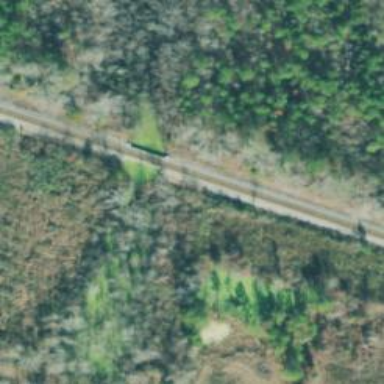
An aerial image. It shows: Railway track.